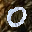
Label: 0